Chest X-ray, PA view. Patient: 61 years old, sex F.
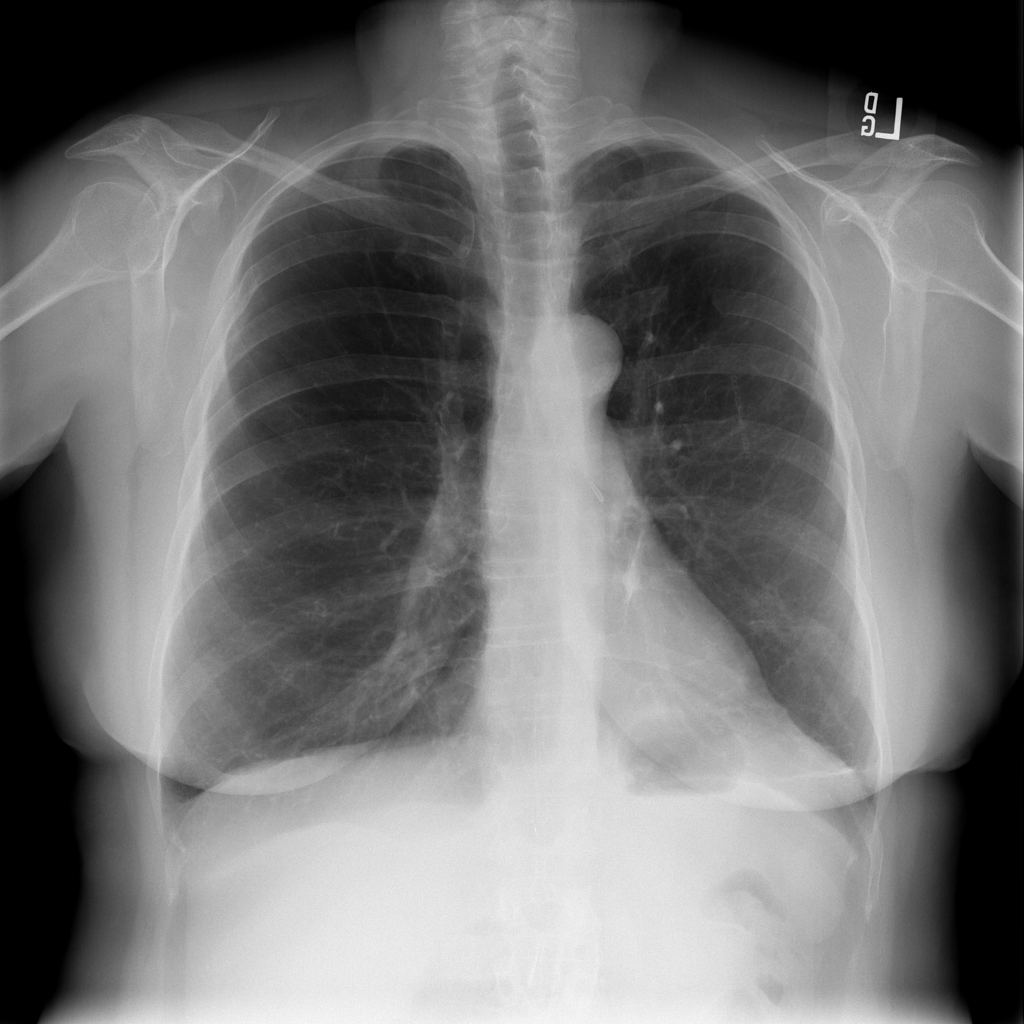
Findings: Atelectasis